高一 · 立体几何学
如图所示, 在 $\triangle A B C$ 中, $A D \perp B C, \triangle A B D$ 的面积是 $\triangle A C D$ 的面积的 2 倍. 沿 $A D$ 将 $\triangle A B C$ 翻折, 使翻折后 $B C \perp$ 平面 $A C D$, 此时二面角 $B-A D-C$ 的大小为 $(\quad)$

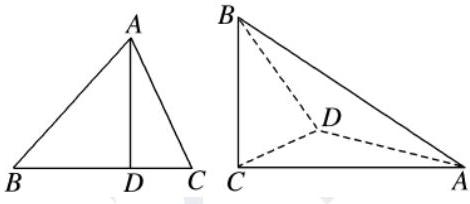
A. $30^{\circ}$
B. $45^{\circ}$
C. $60^{\circ}$
D. $90^{\circ}$
答案: C
解析: 由已知得 $B D=2 C D$. 翻折后, 在 Rt $\triangle B C D$ 中, $\angle B D C=60^{\circ}$, 而 $A D \perp B D, C D \perp A D$, 故 $\angle B D C$ 是二面角 $B-A D-C$ 的平面角，其大小为 $60^{\circ}$.